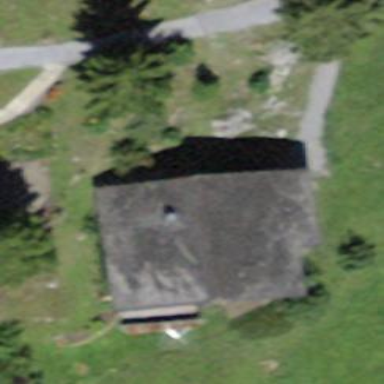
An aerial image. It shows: Detached building.